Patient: sex F, age 75
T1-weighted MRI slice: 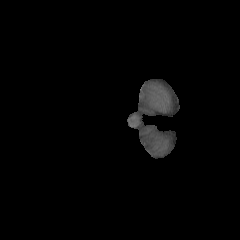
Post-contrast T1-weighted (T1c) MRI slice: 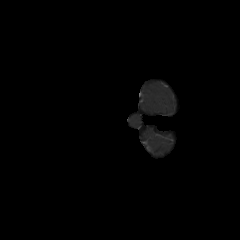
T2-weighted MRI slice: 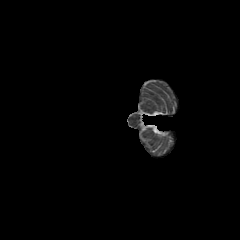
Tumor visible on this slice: no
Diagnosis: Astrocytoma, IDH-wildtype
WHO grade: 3